Question: I run into this every once in a while and I never really figured out how to fix it. I have a class library that is in the same solution as the test console project. when I add a reference to the library in the console project and add the using statement, intellisense sees all of the classes just fine. So I write some code and use those classes. All of the class members are showing just fine. Then I hit build. I get an error that the classes from the library cannot be found (are you missing a using directive or an assembly reference?). Now all of a sudden, all my objects are underlined in red and no longer color coded as classes, and the using statement is also underlined in red. The reference to the library is still in the references folder. Wtf
If I remove the reference and readd it, its the same thing. It'll see everything just fine until i build.

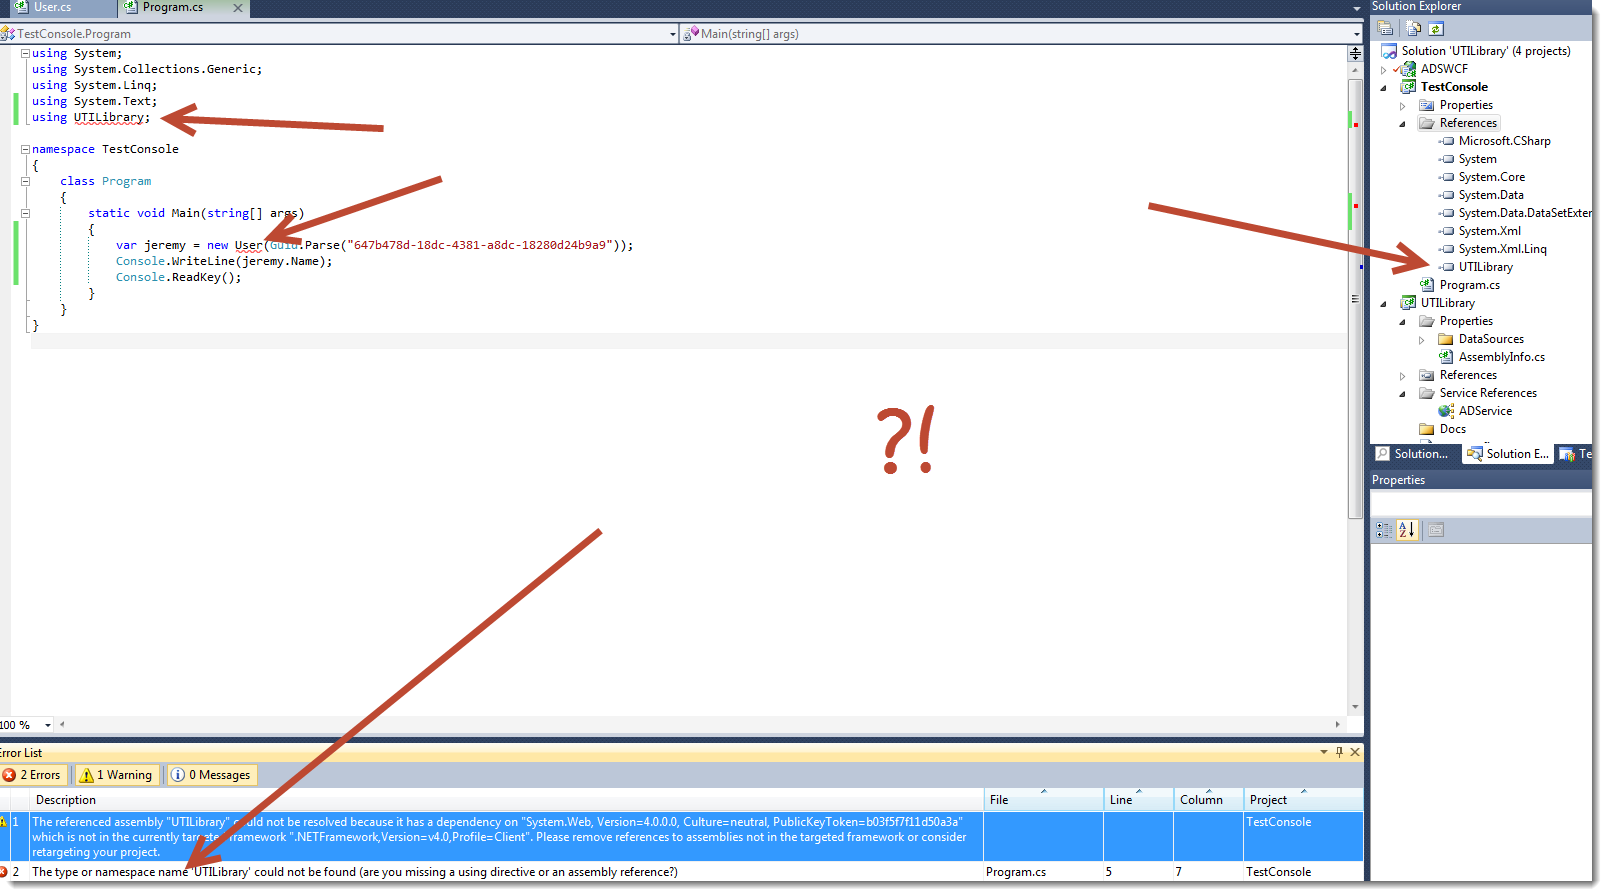
Answer: Check that warning in your screen, saying "". UTILibrary is probably using System.Web internally, so this dependency must also be added to TestConsole project.
Add it and all should be fine.